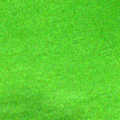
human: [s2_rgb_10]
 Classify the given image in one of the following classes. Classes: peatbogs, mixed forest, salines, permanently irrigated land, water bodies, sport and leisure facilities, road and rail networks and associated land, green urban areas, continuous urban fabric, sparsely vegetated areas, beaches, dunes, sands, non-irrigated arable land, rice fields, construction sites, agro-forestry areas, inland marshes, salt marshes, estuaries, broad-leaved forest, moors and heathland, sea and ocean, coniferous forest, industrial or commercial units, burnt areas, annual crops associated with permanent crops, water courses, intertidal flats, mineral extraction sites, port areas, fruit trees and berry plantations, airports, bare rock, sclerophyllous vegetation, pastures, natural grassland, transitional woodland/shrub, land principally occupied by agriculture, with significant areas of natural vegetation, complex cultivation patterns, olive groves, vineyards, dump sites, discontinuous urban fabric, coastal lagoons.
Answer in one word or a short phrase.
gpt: coastal lagoons